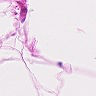
Metastatic tissue present: no